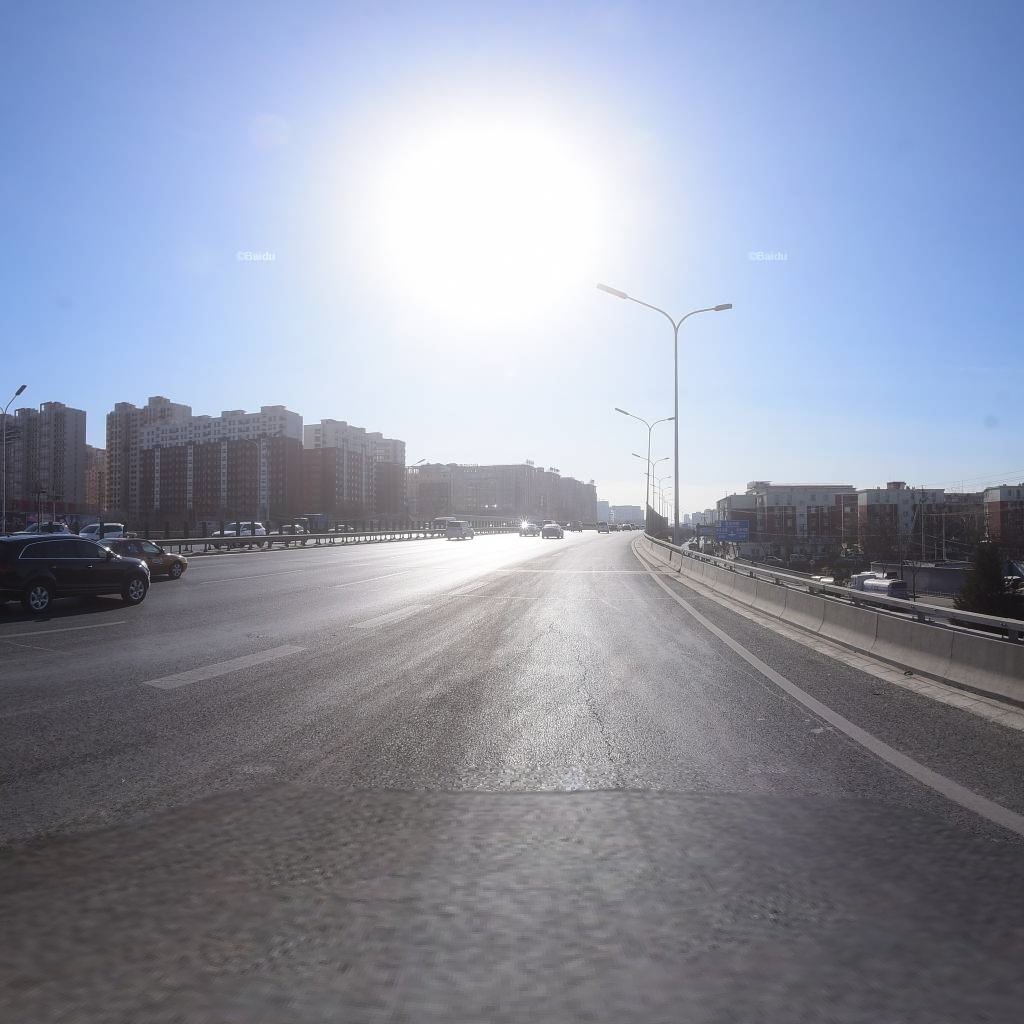
Region: Haidian
Road damage annotations: longitudinal crack, transverse patch, longitudinal patch, transverse patch